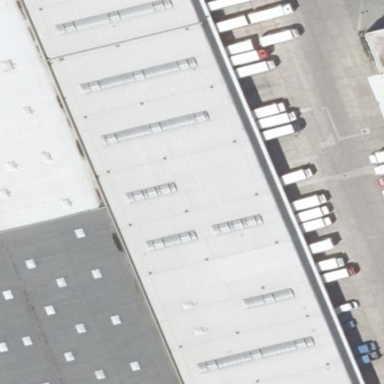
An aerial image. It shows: Industrial building.